Question: What is shown on the screen in this image?
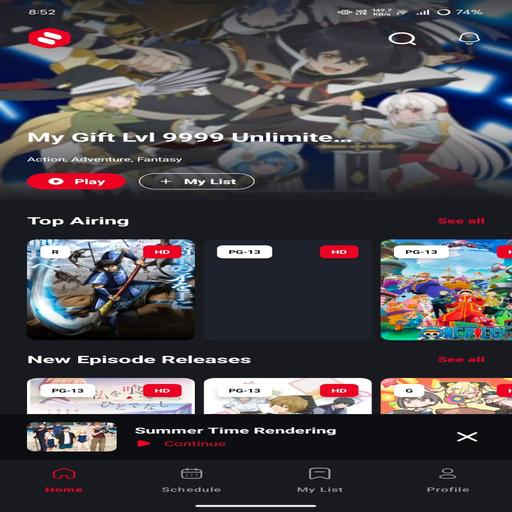
Answer: Anime homepage